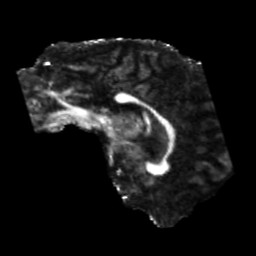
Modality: FA
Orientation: sagittal
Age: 50
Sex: male
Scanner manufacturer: siemens
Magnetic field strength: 3 T
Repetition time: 5.25 s
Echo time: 0.08 s